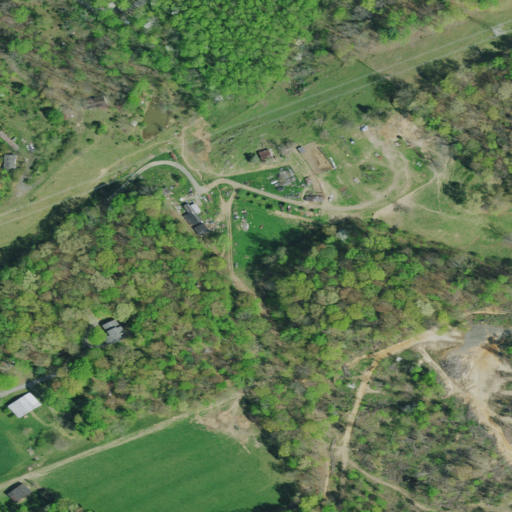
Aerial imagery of valley in Tennessee named Creassy Hollow containing deciduous forest, pasture, mixed forest, grassland, and open development